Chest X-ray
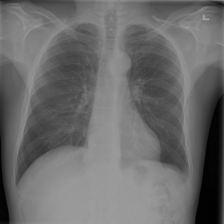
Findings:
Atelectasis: negative
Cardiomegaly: negative
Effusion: negative
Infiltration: negative
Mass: negative
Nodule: negative
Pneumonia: negative
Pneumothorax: negative
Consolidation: negative
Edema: negative
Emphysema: negative
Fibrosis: negative
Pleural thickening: negative
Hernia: negative